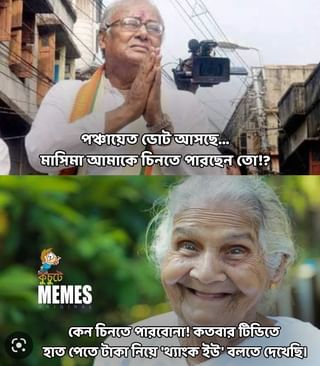
Text: পঞ্চায়েত ভোট আসছে... মাসিমরা আমাকে চিনতে পারছেন তো? কেন চিনতে পারবোনা! কতবার টিভিতে হাত পেতে টাকা নিয়ে "থ্যাংক ইউ" বলতে দেখেছি
Label: Hate
Hate category: Political
Targeted group: Organization